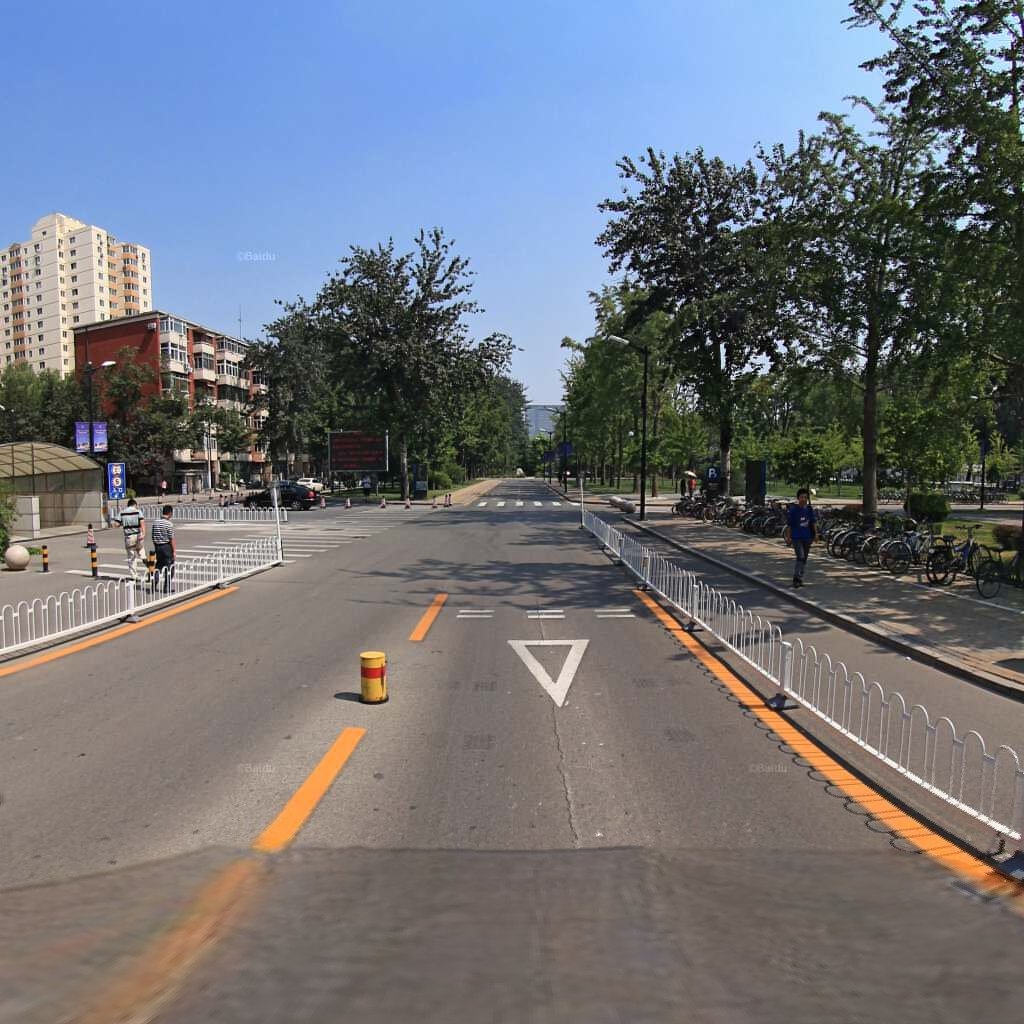
Region: Haidian
Road damage annotations: longitudinal crack, longitudinal crack